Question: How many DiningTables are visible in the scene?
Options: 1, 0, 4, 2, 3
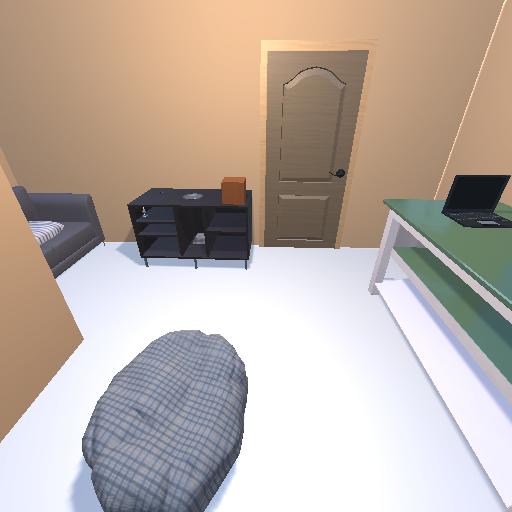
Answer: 1